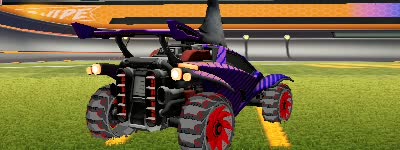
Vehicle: octane